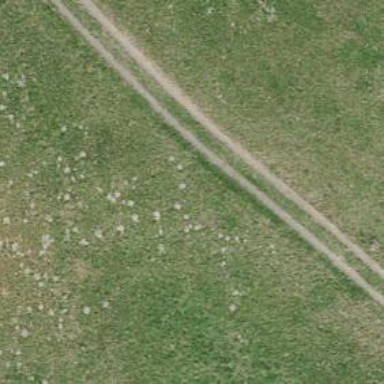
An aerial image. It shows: Path on the ground.